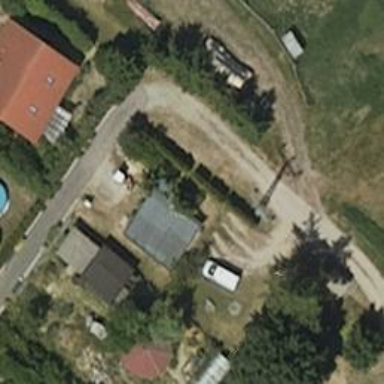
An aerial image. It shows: Minor power line with 3 cables.